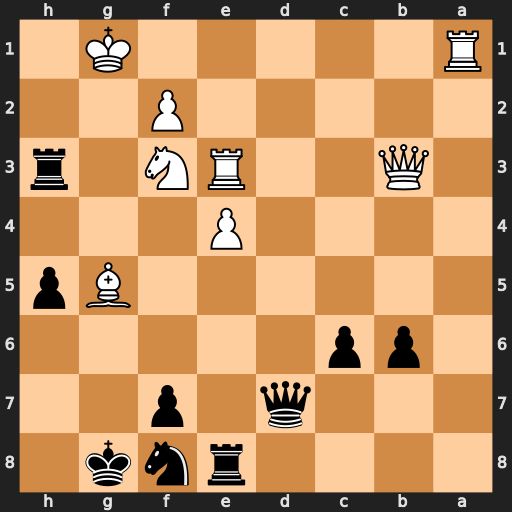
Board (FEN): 4rnk1/3q1p2/1pp5/6Bp/4P3/1Q2RN1r/5P2/R5K1
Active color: b
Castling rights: -
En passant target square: -
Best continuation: Qg4+ Kf1 Rh1+ Ke2 Rxa1